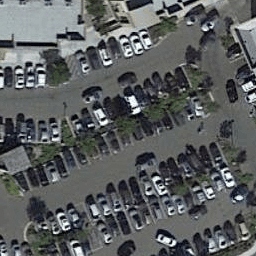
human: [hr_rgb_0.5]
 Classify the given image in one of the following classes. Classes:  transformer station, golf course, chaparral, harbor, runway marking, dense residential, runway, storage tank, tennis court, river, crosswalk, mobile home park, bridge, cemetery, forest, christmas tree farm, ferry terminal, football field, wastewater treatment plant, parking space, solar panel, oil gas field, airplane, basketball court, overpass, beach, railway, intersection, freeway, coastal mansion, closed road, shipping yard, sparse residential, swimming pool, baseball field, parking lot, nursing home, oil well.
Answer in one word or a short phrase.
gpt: parking lot